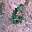
Label: 6